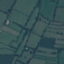
Land use / land cover: Pasture